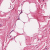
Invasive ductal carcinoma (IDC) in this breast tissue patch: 0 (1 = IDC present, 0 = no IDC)